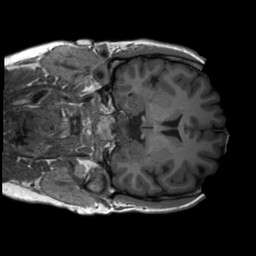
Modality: T1w
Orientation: coronal
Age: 22
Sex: female
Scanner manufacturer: siemens
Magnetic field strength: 3 T
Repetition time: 2.3 s
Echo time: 0.00232 s